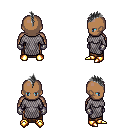
a pixel art fantasy rpg character, male body template, human, dark skin, chain mail, robe skirt, gray mohawk hairstyle, metal gloves, gold boots, four views (front, back, left, right), 2x2 character sprite sheet, small pixel art, hard edges, no anti-aliasing